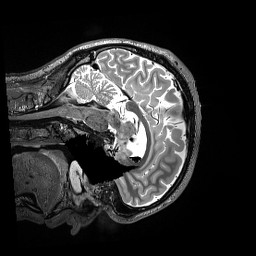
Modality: T2w
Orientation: sagittal
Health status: healthy
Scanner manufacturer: siemens
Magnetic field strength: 3 T
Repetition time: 3.2 s
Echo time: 0.563 s